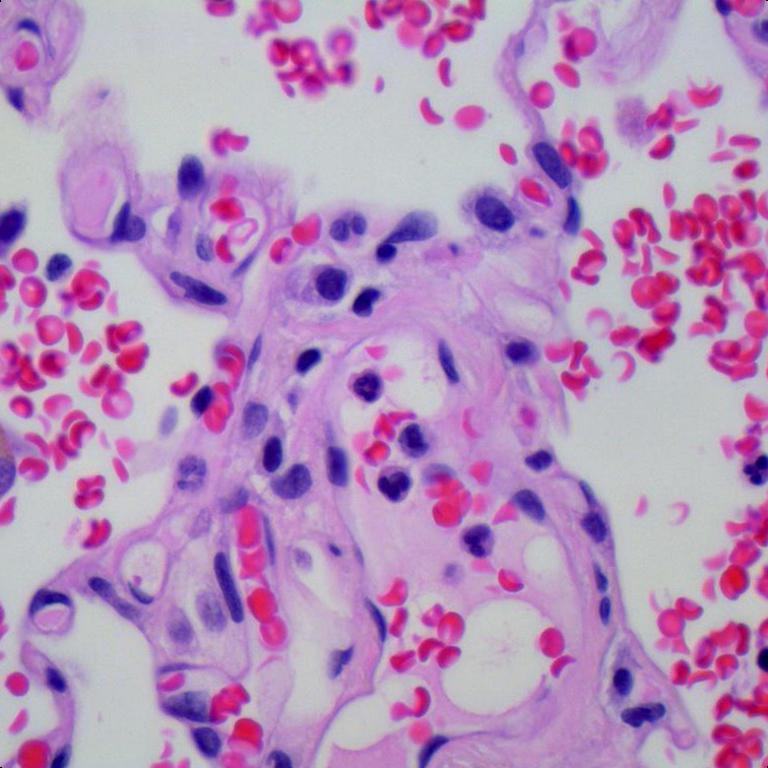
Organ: lung
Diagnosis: benign